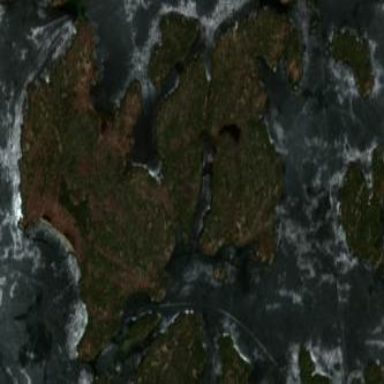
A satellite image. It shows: Image showing island.